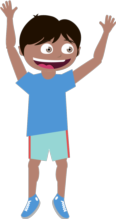
happy boy with both hands up